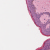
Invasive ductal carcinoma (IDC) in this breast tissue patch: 0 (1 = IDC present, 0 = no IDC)